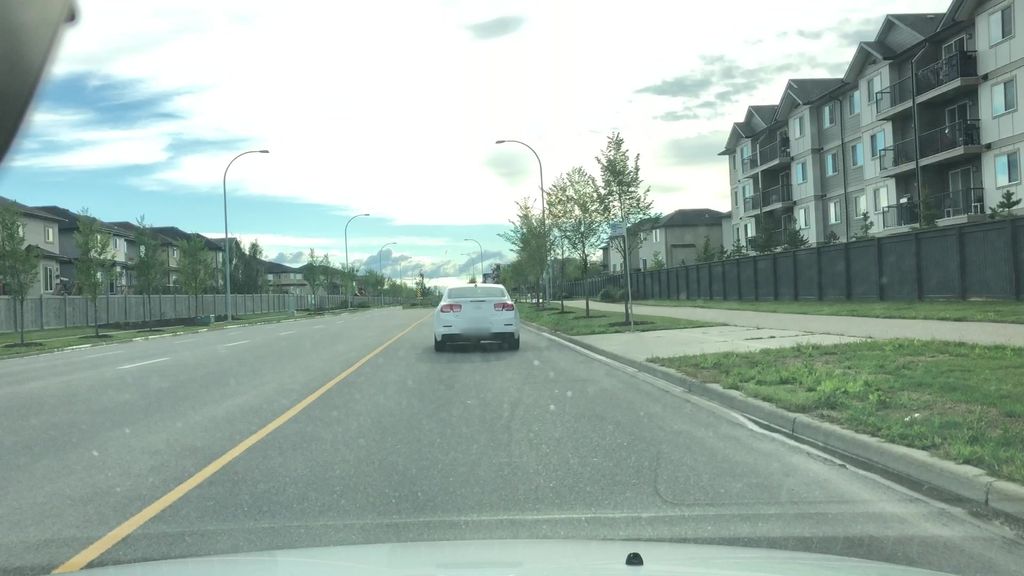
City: edmonton